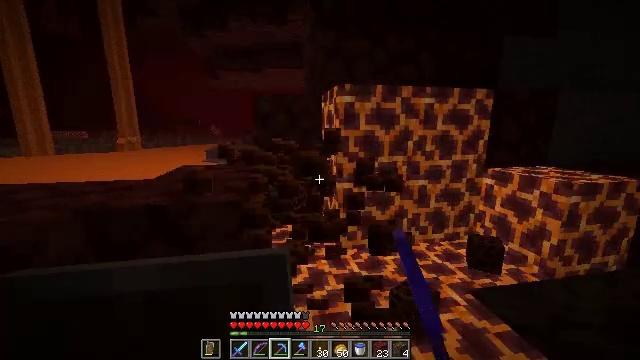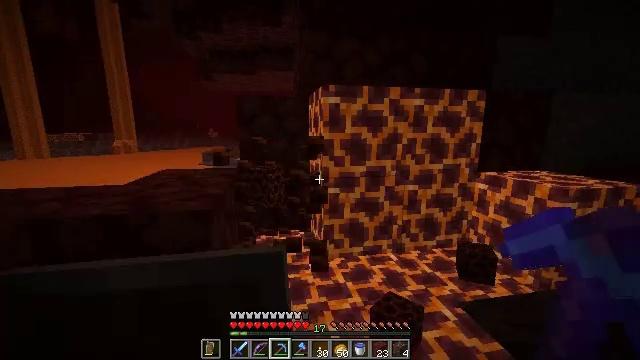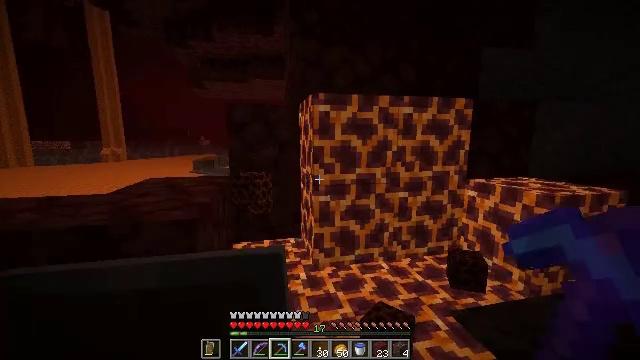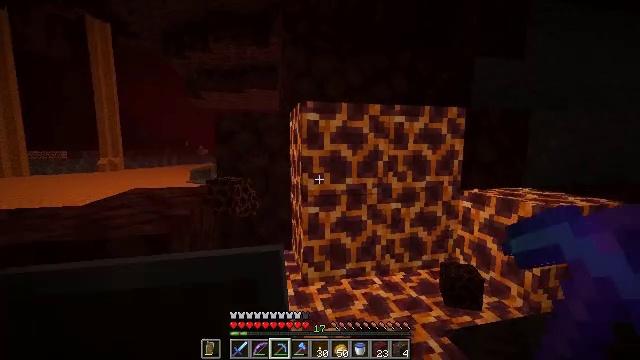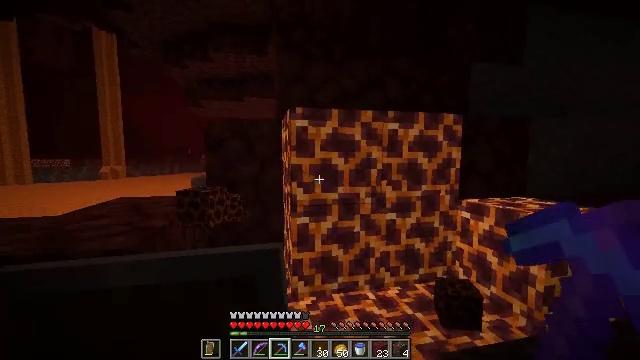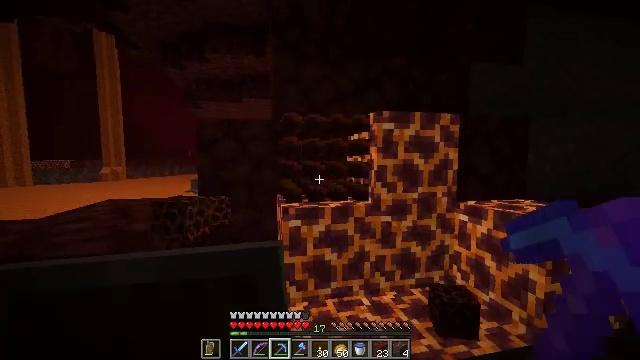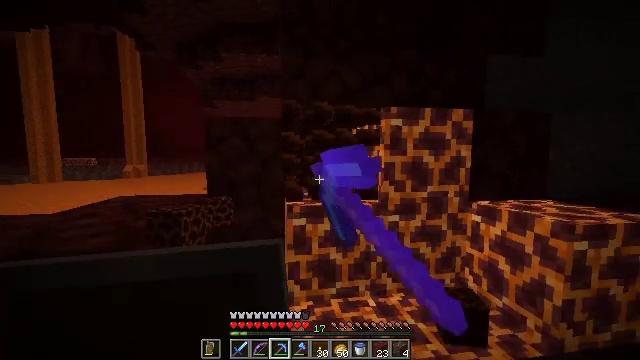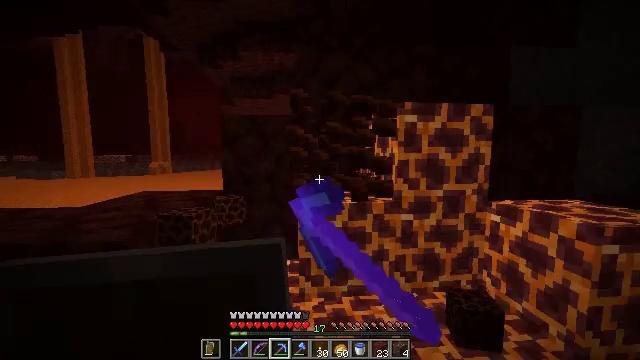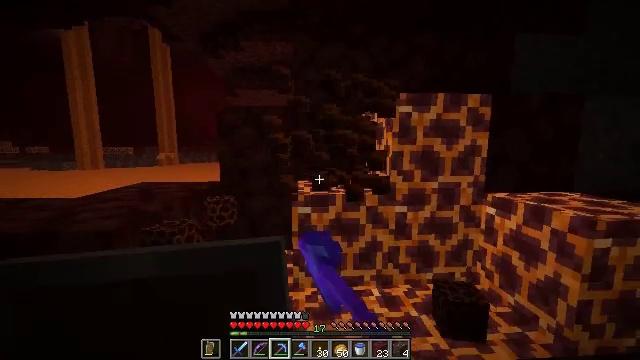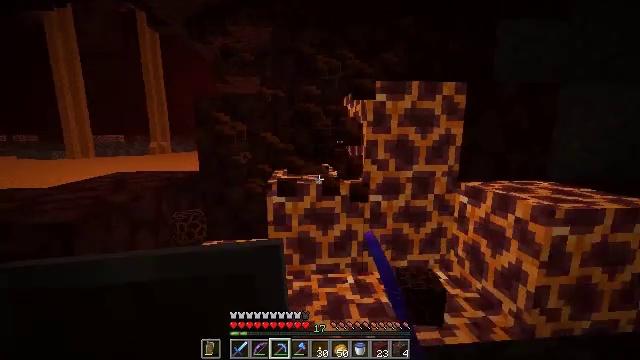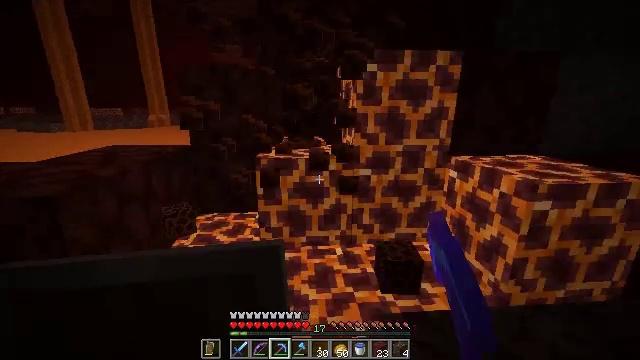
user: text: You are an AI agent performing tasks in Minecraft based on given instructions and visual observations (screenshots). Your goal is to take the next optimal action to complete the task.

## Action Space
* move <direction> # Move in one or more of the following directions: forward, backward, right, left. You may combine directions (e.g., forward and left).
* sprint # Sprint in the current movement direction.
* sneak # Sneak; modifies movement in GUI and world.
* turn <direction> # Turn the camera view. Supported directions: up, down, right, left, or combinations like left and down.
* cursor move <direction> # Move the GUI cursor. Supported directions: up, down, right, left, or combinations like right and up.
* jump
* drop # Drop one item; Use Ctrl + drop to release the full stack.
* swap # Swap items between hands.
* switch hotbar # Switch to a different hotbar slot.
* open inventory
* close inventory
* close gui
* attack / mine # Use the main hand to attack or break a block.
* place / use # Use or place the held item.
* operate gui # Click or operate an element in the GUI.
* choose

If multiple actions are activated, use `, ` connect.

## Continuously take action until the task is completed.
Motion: motion action
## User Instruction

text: Mine the magma block in the nether.
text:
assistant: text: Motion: move forward and move right
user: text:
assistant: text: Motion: move forward and move right, turn right and up
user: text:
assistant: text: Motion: move forward and move right, turn up
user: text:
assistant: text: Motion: move forward and move right, turn up
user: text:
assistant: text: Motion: move forward and move right, attack / mine
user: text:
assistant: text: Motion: move right, turn left, attack / mine
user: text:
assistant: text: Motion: move right, turn left
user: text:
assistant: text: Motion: move right, turn left and down
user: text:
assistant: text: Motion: move right, turn down
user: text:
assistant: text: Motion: move right, turn down
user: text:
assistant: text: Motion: attack / mine